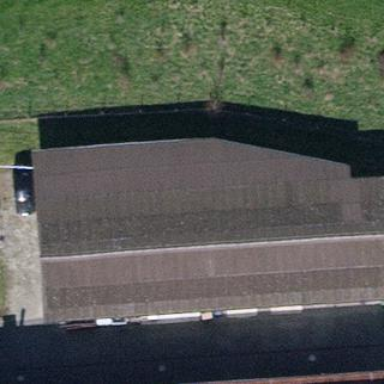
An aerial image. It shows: Shed.